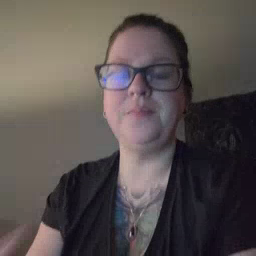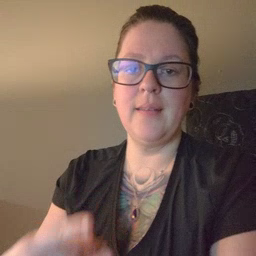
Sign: like